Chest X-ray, AP view. Patient: 58 years old, sex F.
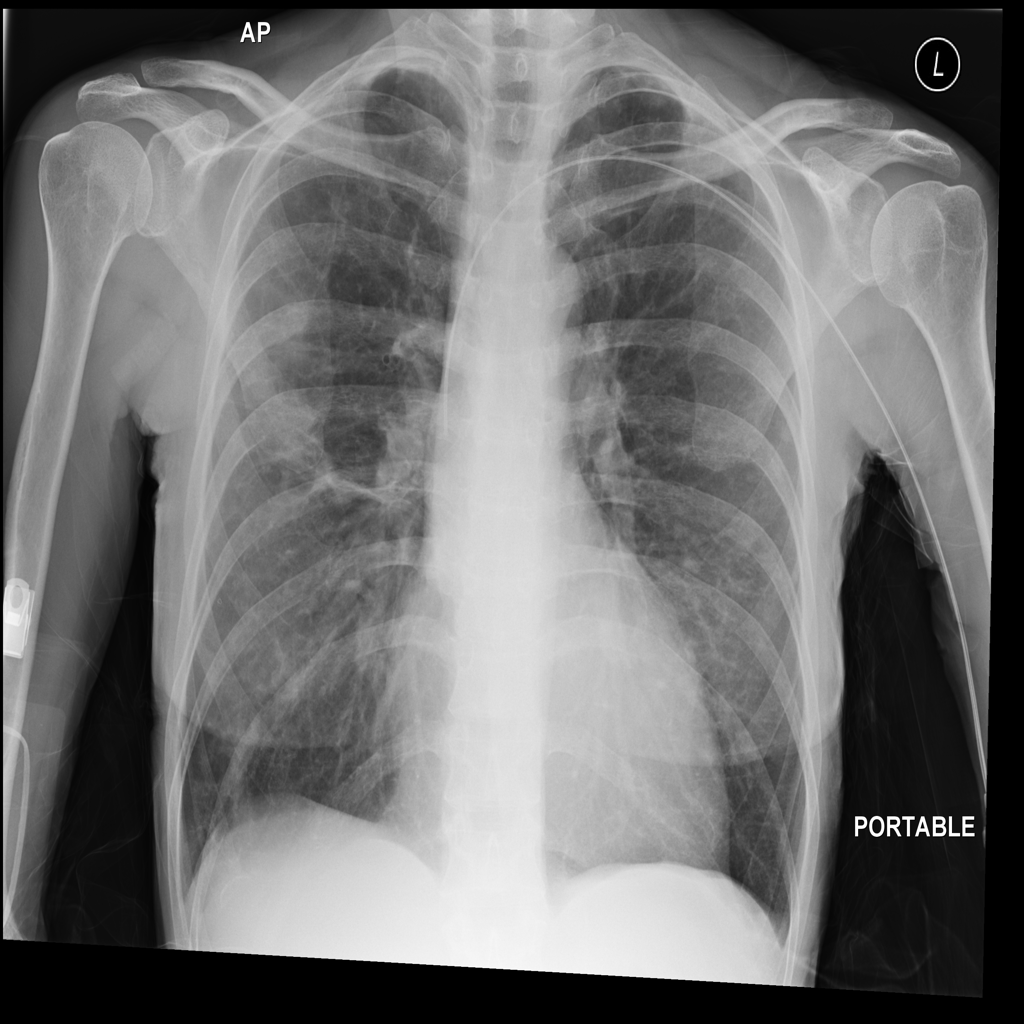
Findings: No Finding